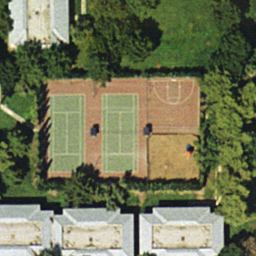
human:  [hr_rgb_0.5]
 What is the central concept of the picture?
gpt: tennis court